Brain MRI, t2w sequence, axial 2D slice.
Patient: age 22, sex F, weight 78 kg, height 1.78 m
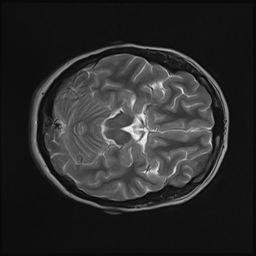